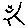
Label: sun